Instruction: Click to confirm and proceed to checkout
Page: seats
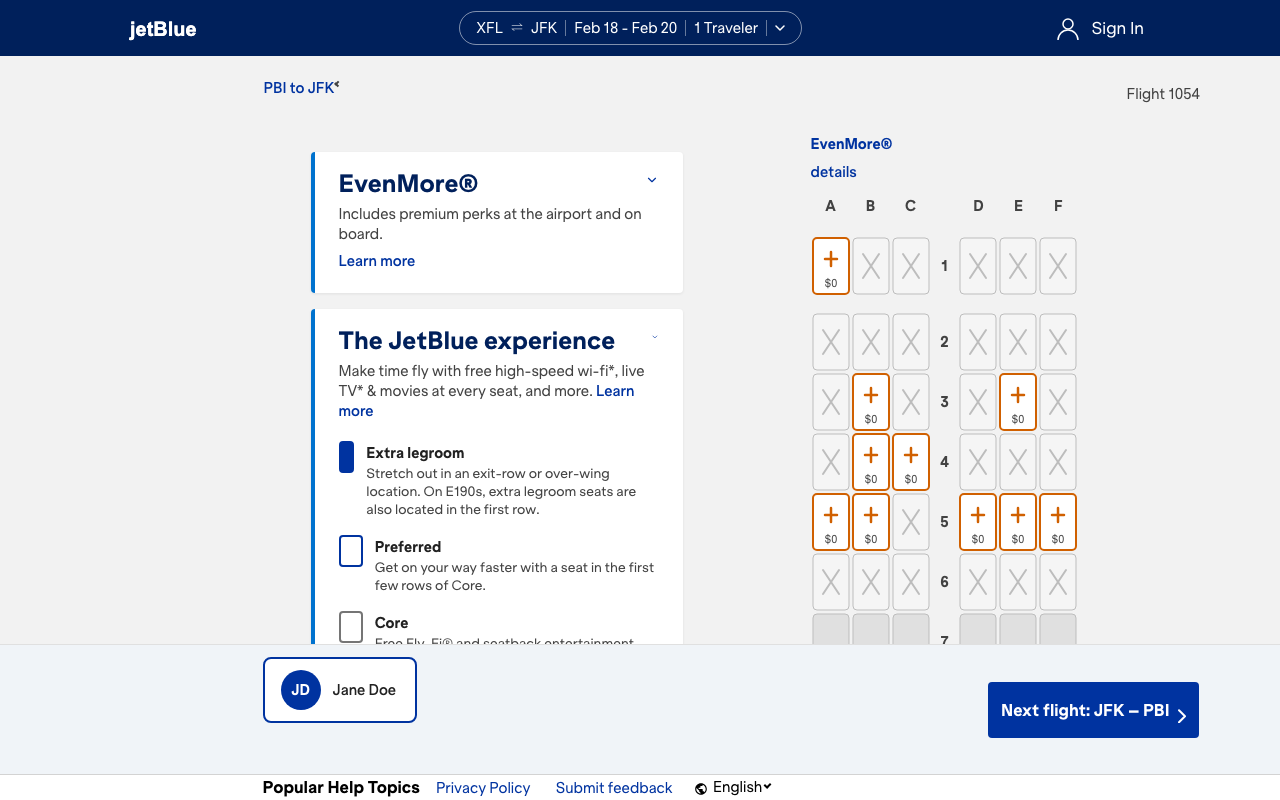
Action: click